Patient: sex F, age 48
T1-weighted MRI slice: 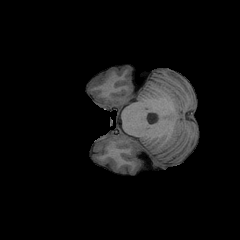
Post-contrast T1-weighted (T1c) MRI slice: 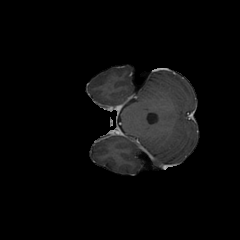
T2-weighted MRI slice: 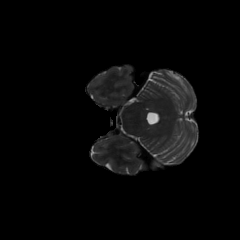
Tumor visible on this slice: no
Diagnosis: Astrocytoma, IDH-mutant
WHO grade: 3